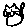
Label: cat